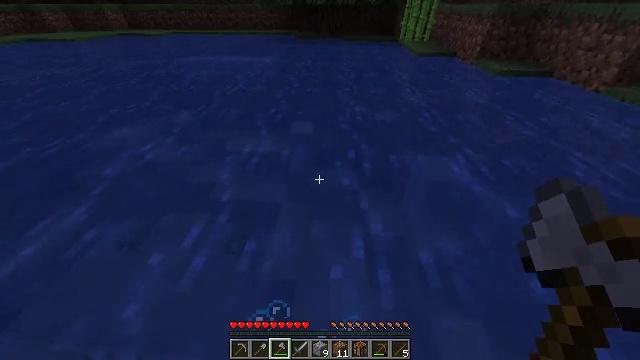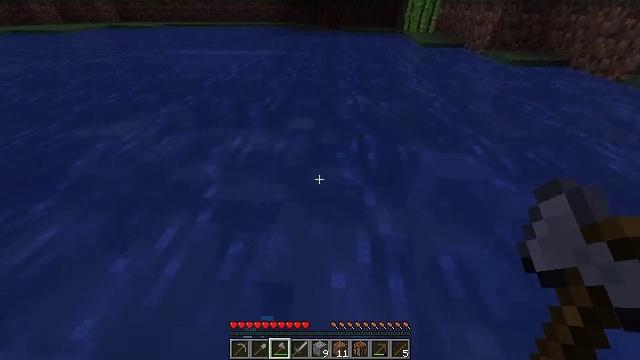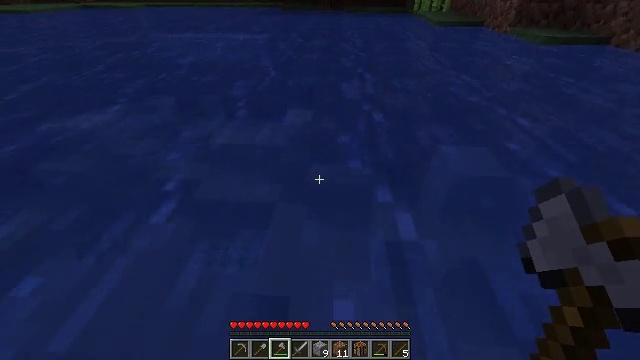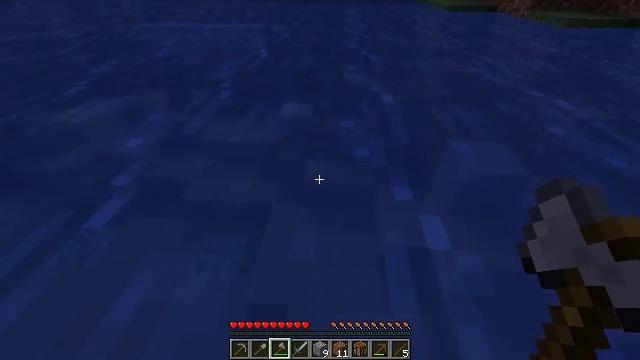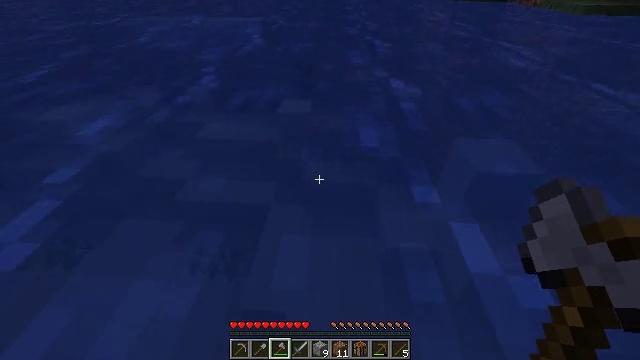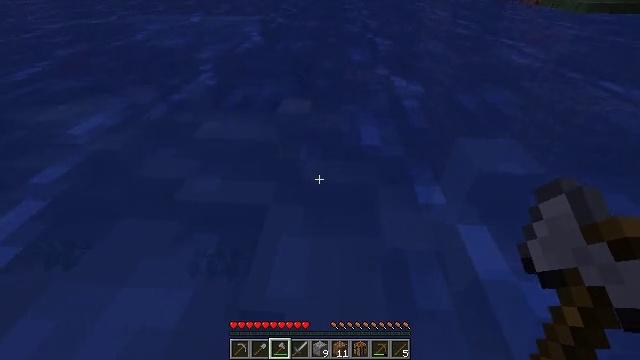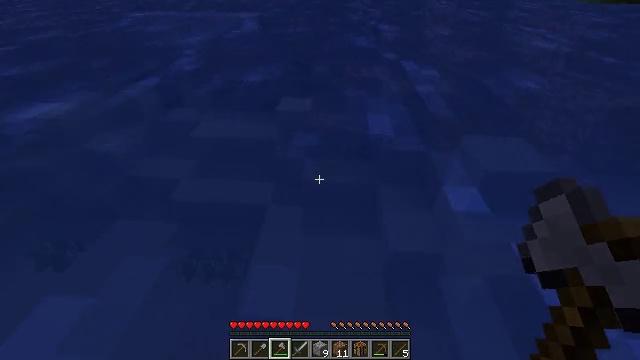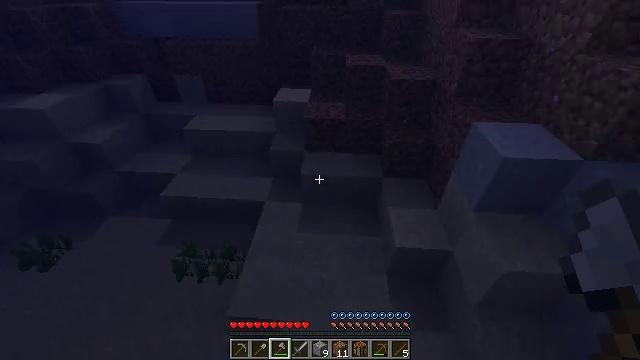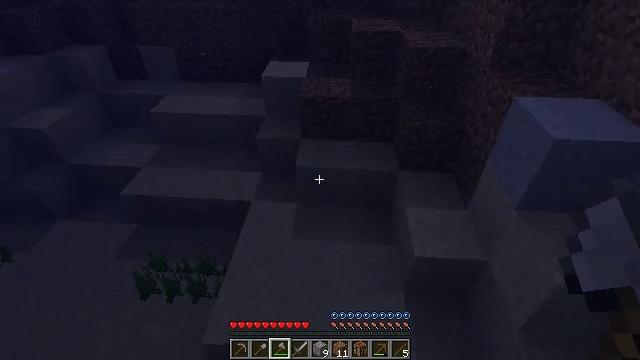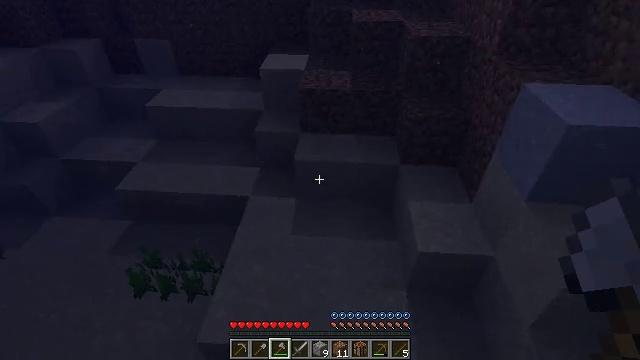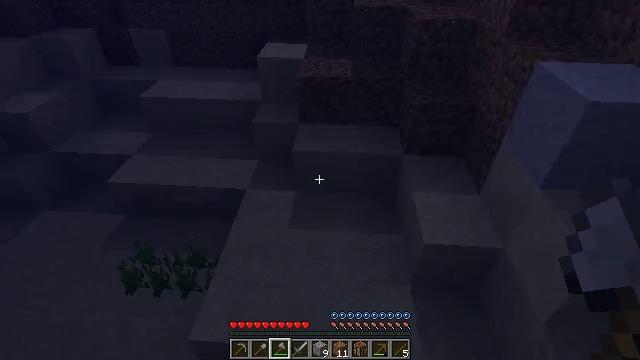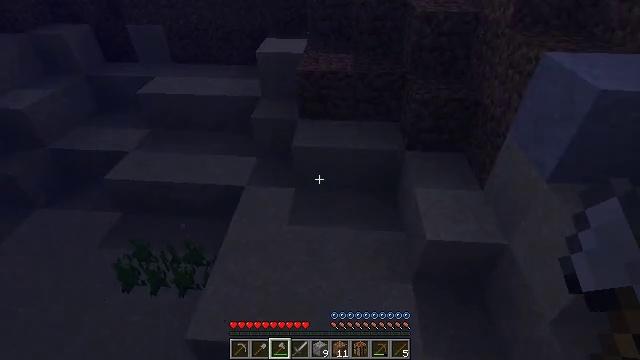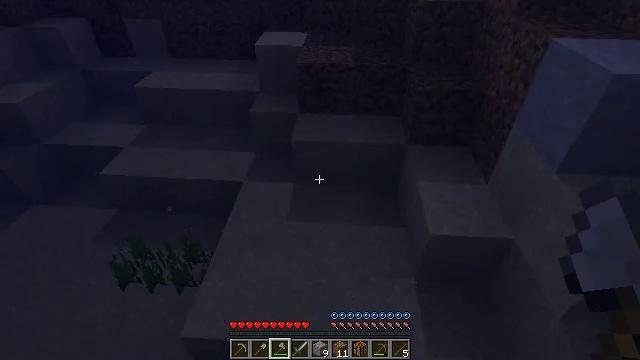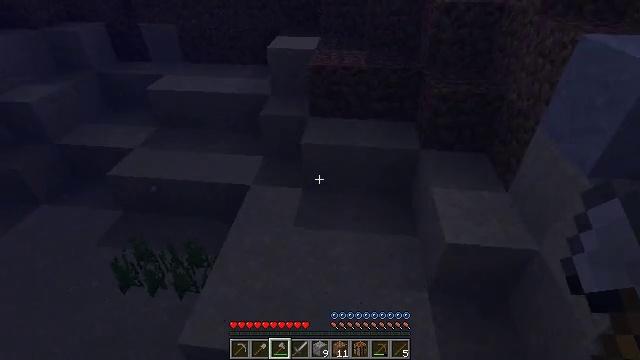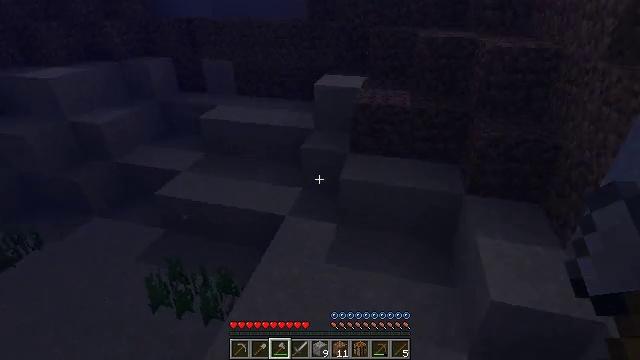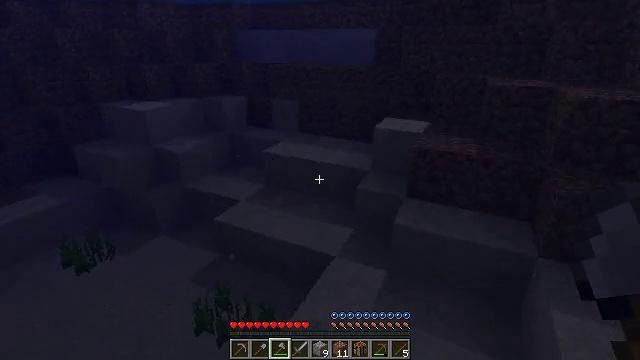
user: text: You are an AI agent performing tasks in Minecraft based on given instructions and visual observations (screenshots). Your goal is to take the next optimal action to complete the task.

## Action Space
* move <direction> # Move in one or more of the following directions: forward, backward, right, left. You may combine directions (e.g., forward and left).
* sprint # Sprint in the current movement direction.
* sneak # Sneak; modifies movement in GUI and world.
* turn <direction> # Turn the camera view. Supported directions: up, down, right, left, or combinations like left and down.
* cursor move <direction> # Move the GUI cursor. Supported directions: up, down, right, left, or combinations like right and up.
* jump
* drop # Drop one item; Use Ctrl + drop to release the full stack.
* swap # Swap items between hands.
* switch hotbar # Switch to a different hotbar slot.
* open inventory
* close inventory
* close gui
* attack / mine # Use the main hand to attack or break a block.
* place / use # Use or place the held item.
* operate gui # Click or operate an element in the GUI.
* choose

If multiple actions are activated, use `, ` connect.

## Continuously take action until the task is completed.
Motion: motion action
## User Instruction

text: Hunt a tropical fish.
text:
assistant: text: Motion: move forward, sprint
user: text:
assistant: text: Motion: move forward, sprint
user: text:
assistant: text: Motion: move forward
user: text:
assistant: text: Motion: move forward
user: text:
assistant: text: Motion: move forward
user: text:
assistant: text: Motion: move forward, sneak
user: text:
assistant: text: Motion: move forward, sneak
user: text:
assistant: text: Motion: move forward, sneak
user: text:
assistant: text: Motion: move forward, sneak
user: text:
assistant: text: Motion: move forward, sneak
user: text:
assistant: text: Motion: move forward, sneak
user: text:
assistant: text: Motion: move forward
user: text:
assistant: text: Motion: move forward, turn left and up
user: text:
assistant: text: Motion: move forward, turn left and up
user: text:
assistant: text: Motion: move forward, turn left and up
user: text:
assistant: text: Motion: move forward, turn left and up
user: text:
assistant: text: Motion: move forward, turn left
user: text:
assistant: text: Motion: move forward, turn left
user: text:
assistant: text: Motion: move forward, turn left and up
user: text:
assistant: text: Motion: move forward, turn left and up
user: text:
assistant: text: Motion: move forward, turn left and up
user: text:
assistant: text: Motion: move forward, turn left and up
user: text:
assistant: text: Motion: move forward
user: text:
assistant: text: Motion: move forward
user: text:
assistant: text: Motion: move forward
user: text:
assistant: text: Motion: move forward, sprint
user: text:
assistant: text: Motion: move forward, sprint
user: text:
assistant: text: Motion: move forward, sprint
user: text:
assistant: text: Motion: move forward, sprint, turn left
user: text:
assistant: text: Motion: move forward, sprint, turn left and up